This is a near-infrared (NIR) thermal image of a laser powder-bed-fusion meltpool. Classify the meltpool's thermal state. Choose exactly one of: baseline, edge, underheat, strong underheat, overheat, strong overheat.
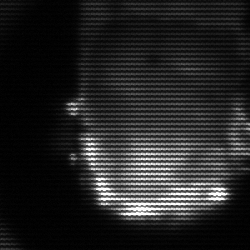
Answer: baseline